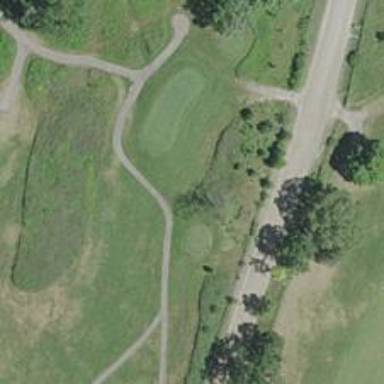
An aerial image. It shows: Asphalt path on golf course.